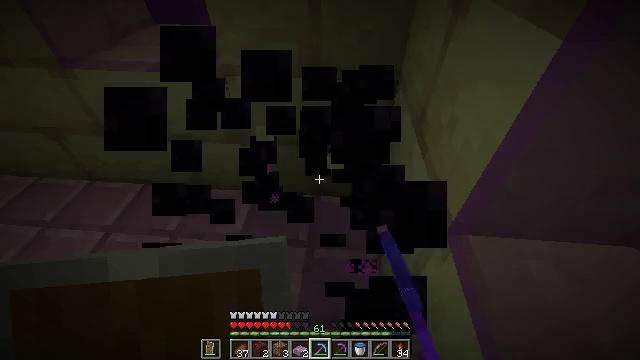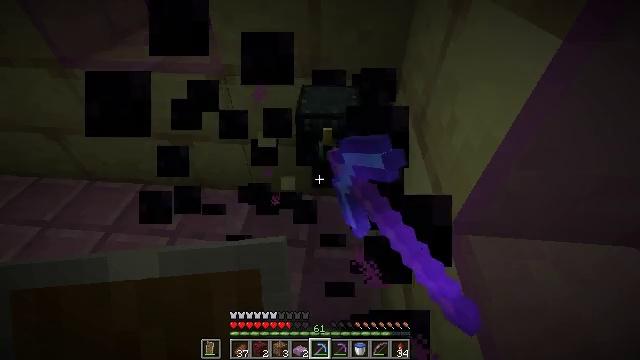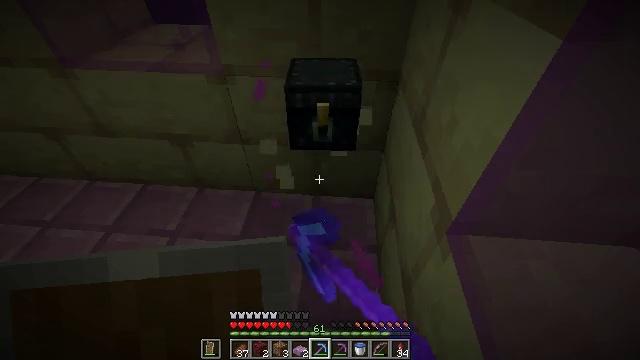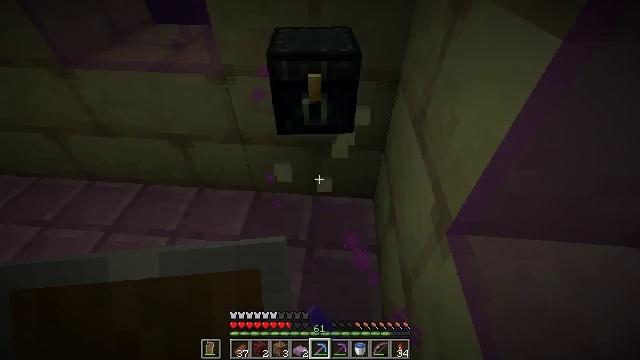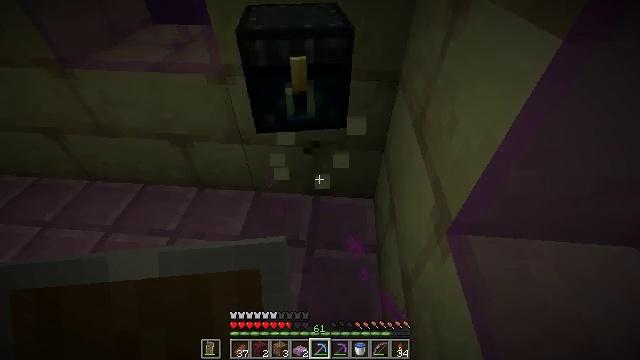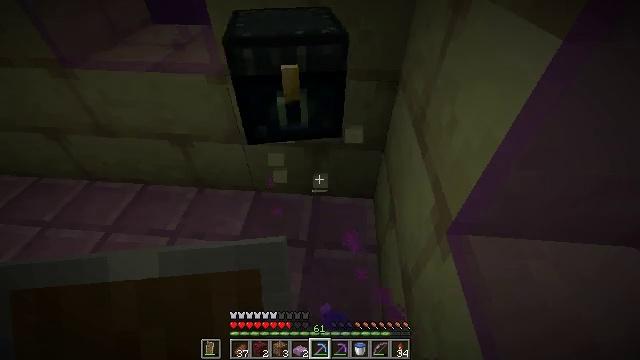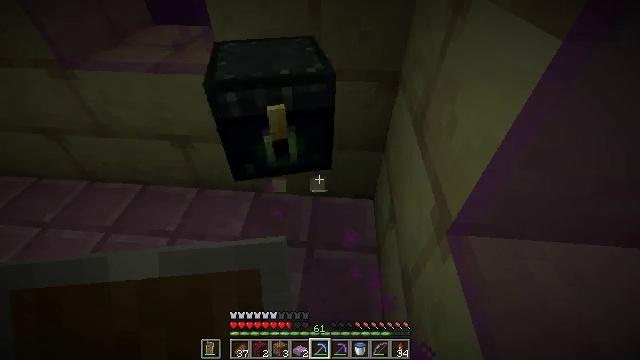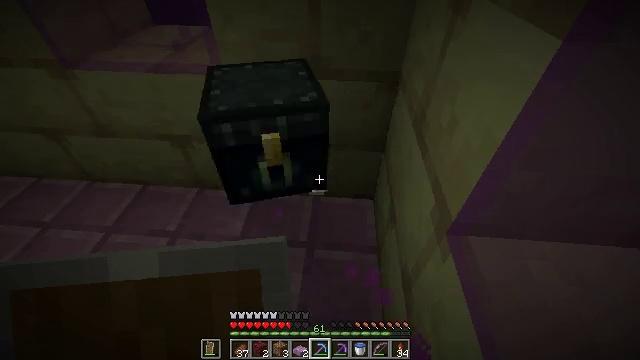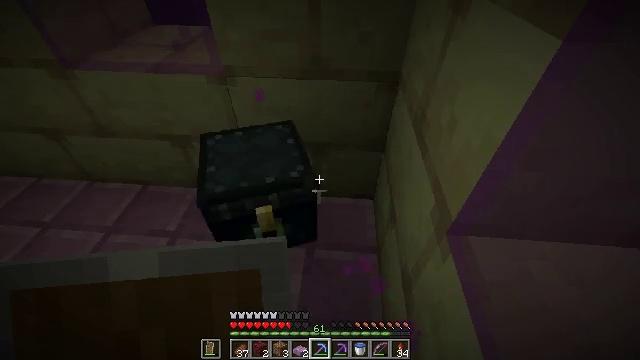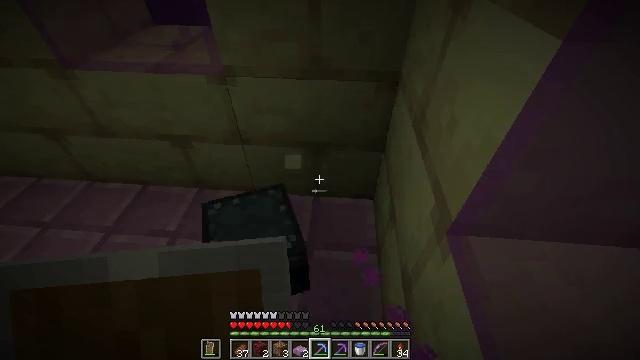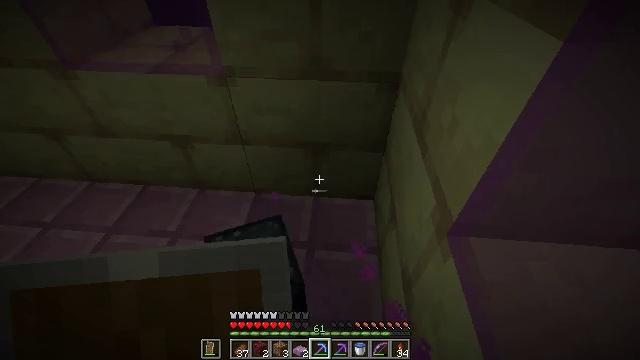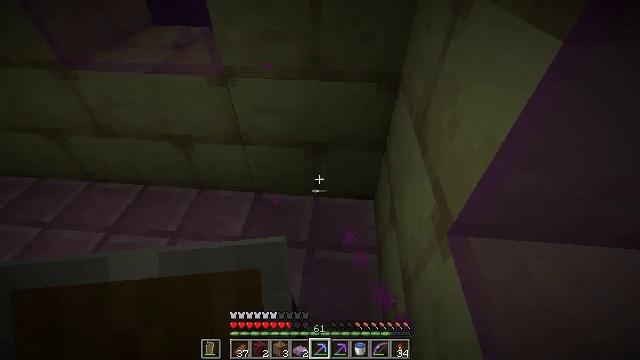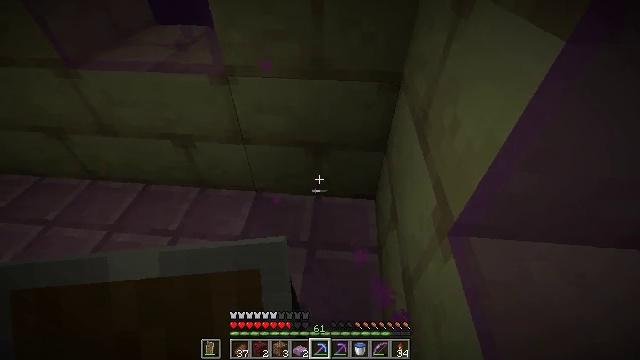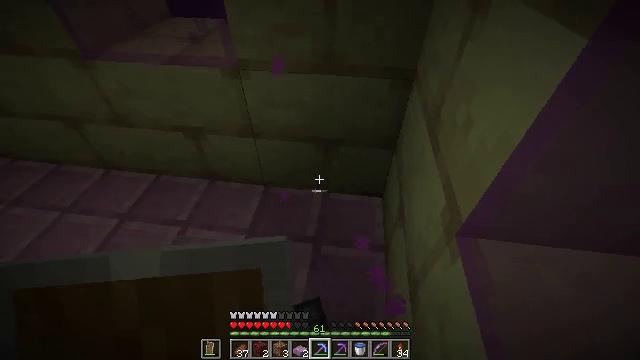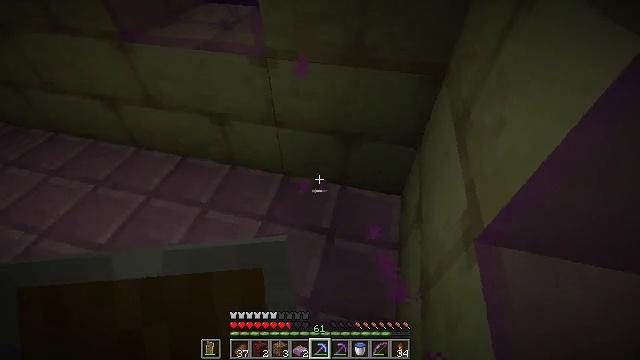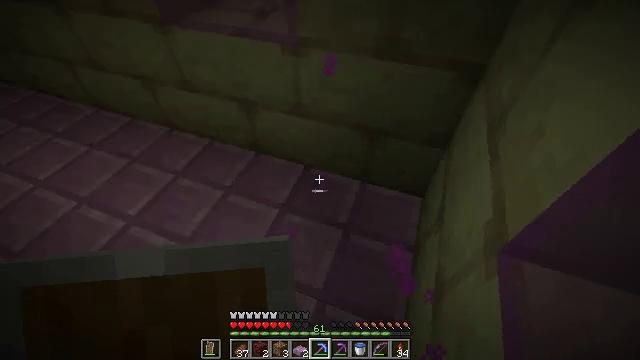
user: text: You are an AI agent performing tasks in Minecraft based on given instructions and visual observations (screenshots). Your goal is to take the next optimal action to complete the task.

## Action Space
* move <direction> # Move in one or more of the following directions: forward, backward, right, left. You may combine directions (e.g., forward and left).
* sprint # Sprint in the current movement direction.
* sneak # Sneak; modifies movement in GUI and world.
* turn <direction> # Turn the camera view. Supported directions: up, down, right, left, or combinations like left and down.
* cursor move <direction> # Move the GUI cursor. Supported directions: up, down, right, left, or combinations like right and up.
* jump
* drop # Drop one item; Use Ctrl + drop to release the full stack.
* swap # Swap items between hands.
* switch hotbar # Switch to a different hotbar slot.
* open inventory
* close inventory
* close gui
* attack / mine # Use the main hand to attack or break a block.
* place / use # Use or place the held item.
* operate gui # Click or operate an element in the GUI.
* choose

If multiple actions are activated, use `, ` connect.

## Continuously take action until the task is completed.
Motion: motion action
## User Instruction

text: Destroy the end rod to pick it up.
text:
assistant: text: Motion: attack / mine
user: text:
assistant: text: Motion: attack / mine
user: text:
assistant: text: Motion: attack / mine
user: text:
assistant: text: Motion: attack / mine
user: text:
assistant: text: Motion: no_op
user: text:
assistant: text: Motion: no_op
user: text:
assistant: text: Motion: no_op
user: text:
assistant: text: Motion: no_op
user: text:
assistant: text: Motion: no_op
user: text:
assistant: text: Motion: no_op
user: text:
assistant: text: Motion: no_op
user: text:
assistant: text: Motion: no_op
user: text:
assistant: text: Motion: turn left
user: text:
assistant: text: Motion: turn left and down
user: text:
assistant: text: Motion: turn left and down
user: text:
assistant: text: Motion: turn left and down
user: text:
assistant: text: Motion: turn left and down
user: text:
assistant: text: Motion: turn left and down
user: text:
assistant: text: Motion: turn left and down
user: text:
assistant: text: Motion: turn left
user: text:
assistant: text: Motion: turn left
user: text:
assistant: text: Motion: no_op
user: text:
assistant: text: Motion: no_op
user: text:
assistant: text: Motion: turn down
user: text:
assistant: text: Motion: turn left
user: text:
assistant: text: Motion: turn left and up
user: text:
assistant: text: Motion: turn left and up
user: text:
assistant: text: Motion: turn left and up
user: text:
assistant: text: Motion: turn left and up
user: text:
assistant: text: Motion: turn up